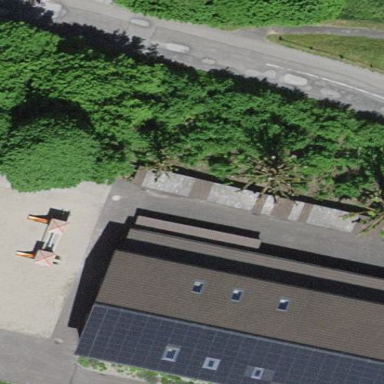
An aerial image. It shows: School building.